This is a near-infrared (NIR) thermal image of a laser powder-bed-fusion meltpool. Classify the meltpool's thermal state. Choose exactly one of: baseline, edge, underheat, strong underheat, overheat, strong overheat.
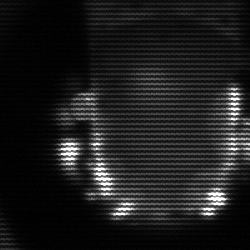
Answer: baseline